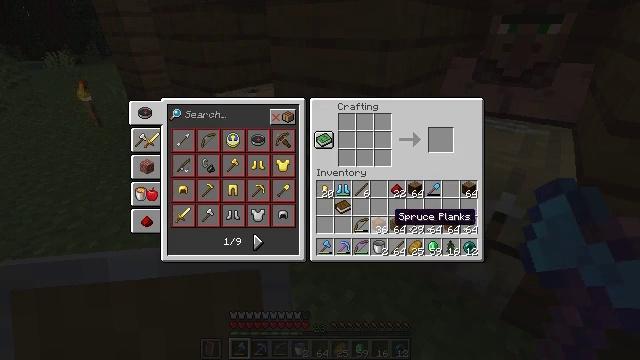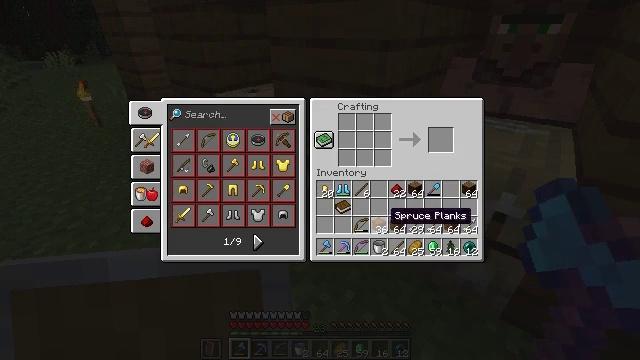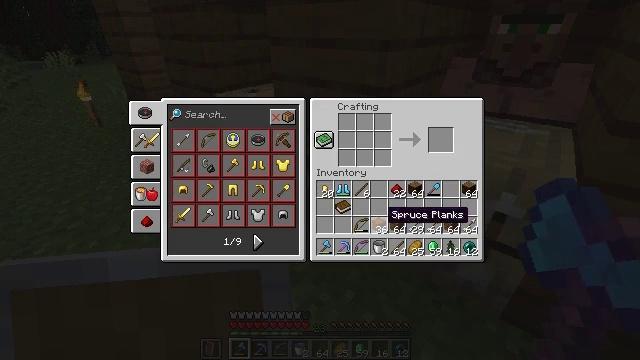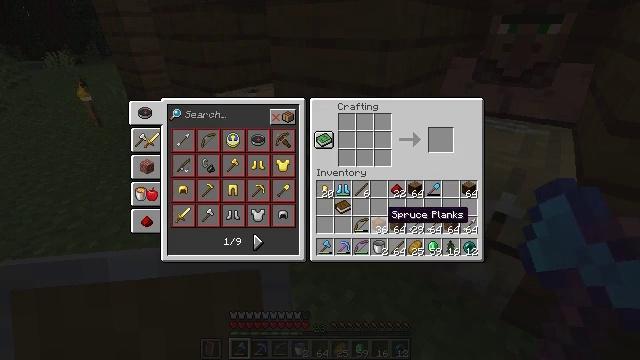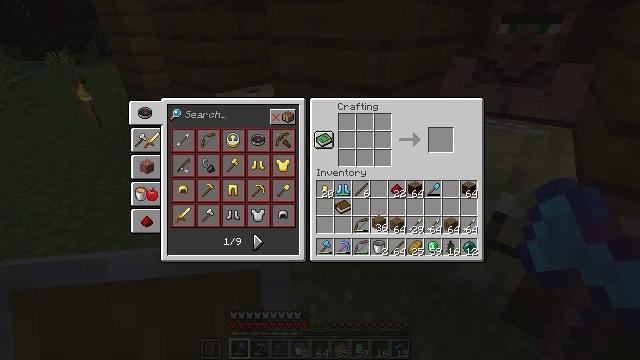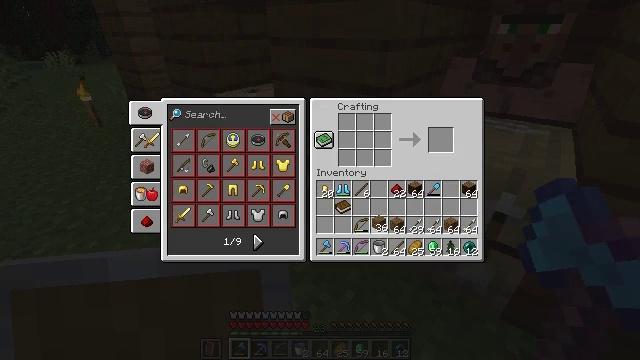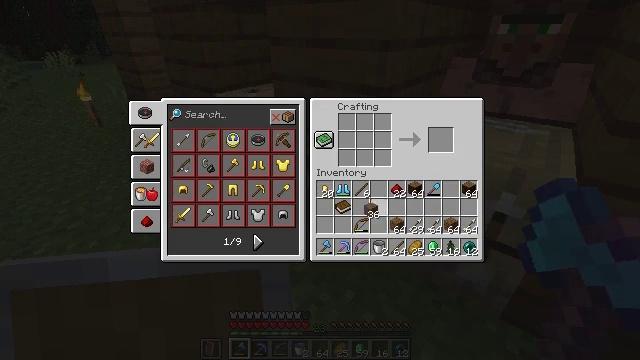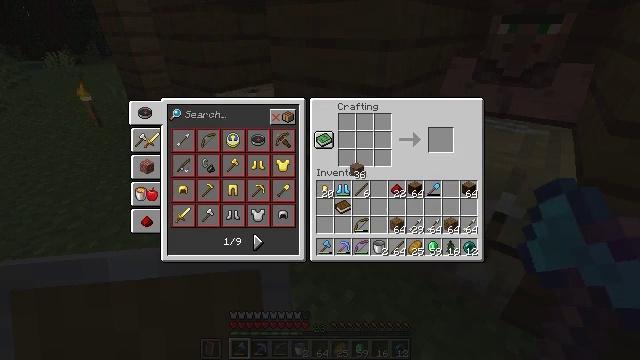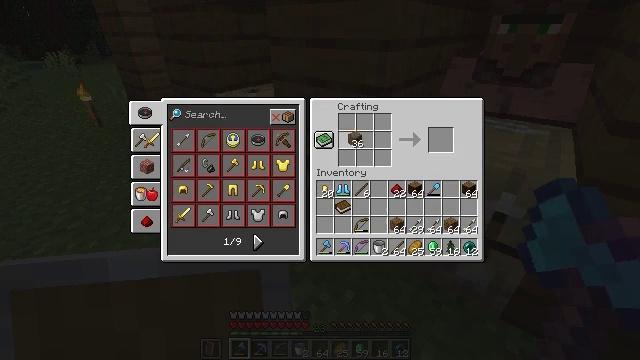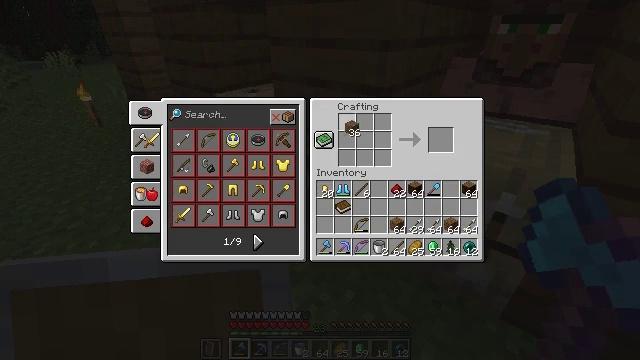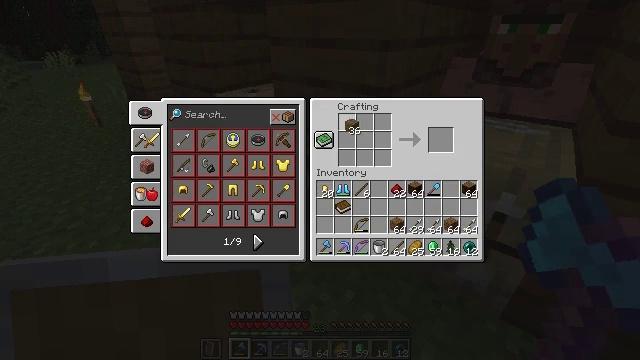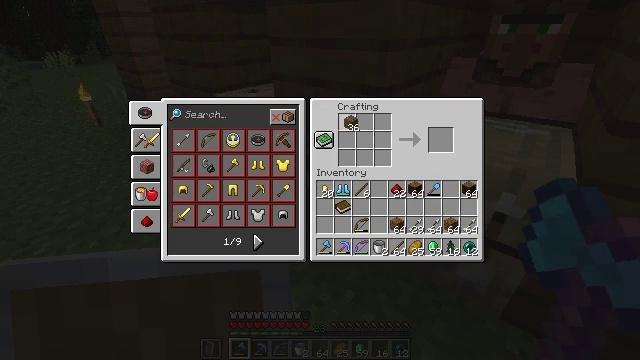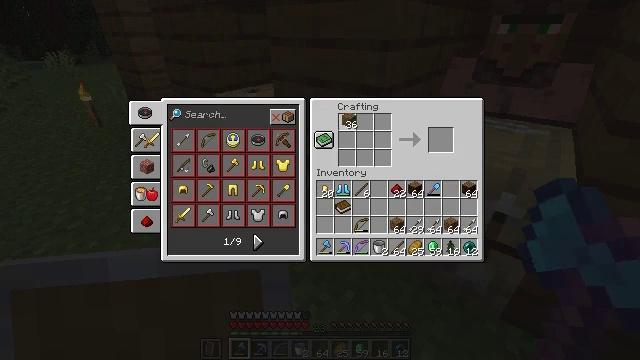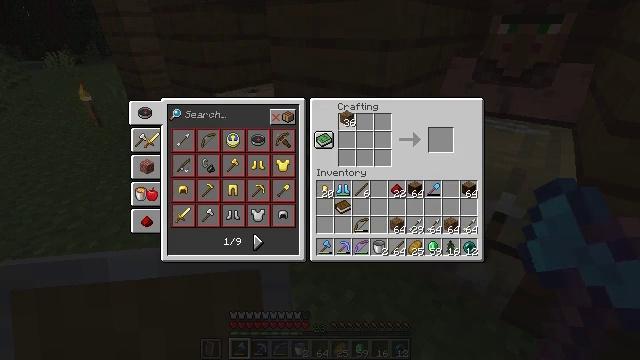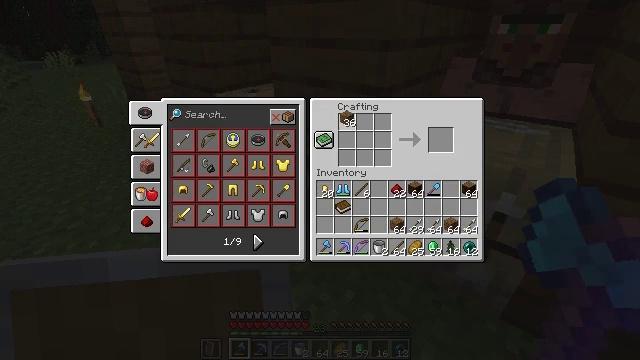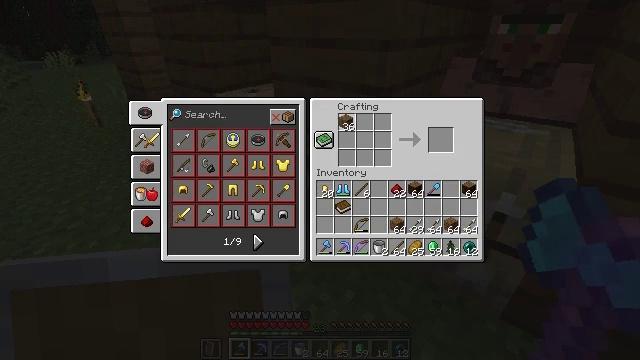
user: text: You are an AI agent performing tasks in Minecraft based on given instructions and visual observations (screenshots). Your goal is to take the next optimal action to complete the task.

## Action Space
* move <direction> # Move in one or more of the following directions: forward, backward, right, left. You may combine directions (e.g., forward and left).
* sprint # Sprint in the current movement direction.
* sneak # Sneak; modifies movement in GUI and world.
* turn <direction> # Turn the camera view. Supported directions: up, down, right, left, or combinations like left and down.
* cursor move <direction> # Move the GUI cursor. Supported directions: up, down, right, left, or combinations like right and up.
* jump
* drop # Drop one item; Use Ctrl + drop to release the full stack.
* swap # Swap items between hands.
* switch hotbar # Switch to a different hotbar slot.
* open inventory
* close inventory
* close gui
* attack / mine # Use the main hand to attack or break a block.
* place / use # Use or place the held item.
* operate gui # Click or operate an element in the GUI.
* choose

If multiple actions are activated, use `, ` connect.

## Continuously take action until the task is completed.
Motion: motion action
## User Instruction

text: Create a chest by arranging planks in the crafting grid.
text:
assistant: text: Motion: no_op
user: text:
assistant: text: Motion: no_op
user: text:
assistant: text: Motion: no_op
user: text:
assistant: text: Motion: operate gui
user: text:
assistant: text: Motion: operate gui
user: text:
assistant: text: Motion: cursor move left and up, operate gui
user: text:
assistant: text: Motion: cursor move left and up
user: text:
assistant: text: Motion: cursor move up
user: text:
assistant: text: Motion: cursor move up
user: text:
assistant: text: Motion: no_op
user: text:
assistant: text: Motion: no_op
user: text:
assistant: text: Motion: no_op
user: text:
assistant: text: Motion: no_op
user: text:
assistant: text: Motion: choose
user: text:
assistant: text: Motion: choose
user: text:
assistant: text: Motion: cursor move down, choose
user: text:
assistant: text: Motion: cursor move down, choose
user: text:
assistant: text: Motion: choose
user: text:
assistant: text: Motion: cursor move right, choose
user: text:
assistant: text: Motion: cursor move right, choose
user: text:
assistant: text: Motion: choose
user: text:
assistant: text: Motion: choose
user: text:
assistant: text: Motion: choose
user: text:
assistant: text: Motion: choose
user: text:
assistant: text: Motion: choose
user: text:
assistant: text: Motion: choose
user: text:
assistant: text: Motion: choose
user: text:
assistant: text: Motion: choose
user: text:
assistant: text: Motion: choose
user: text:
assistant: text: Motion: choose